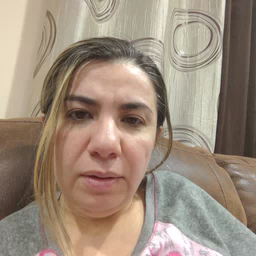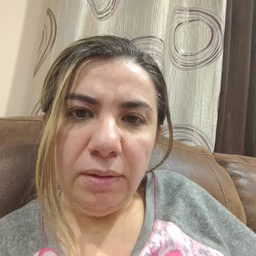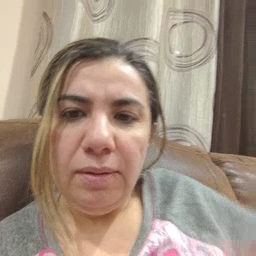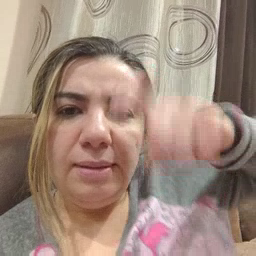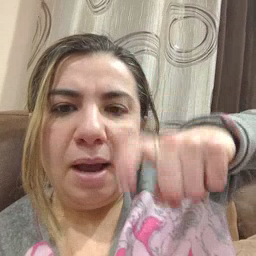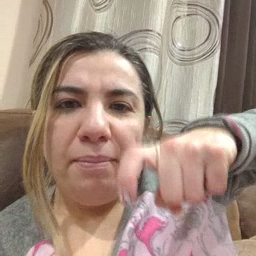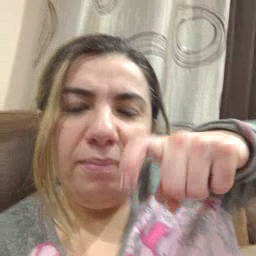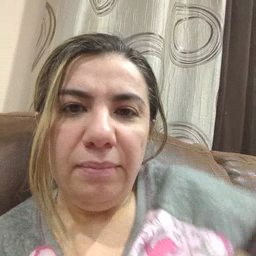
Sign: time